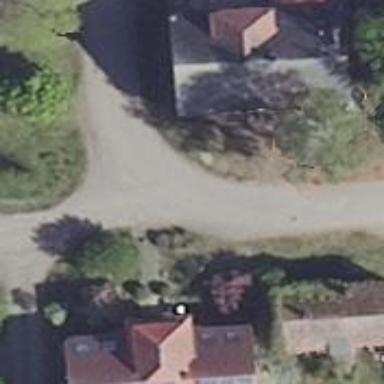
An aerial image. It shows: Residential road.